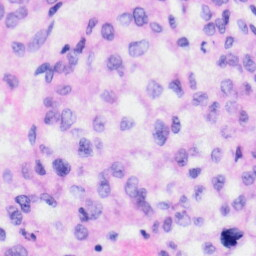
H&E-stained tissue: Liver